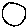
Label: circle